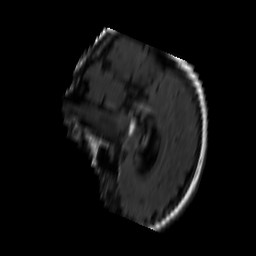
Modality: FLAIR
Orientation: sagittal
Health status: ill
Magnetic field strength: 3 T